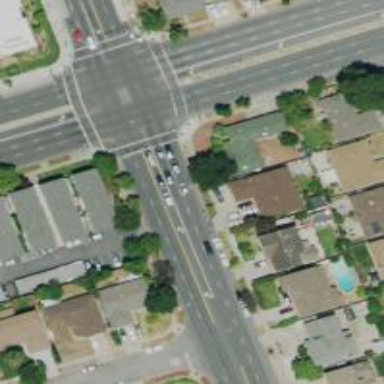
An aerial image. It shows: Solid stop line on the road.